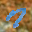
Label: 7